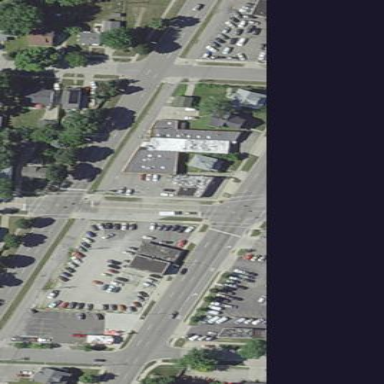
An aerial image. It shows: Retail area.